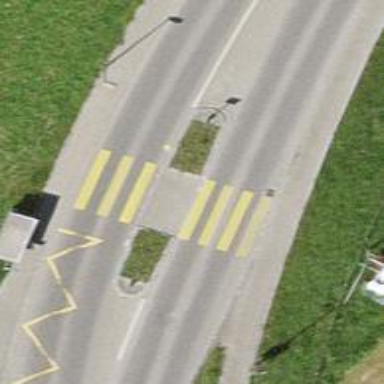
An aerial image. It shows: Uncontrolled zebra crossing on the road.